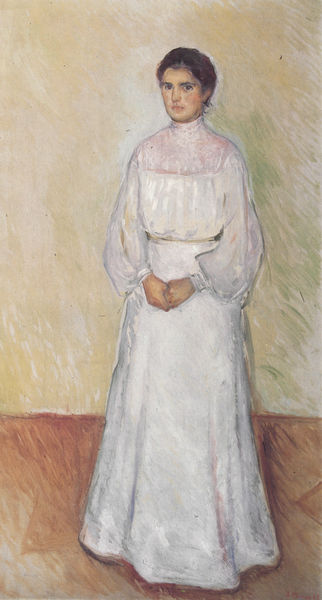
Titel: Portrait Fräulein Warburg
Künstler: Edvard Munch
Standort: Zürich.
Institution: Kunsthaus
Schlagwörter: gemälde, schatten, weiß, aquarell, gelb, grün, impressionismus, mädchen, braun, frau, frisur, haar, hell, hintergrund, kleid, licht, pastell, raum, schwarz, zimmer, blick, dame, beige, rock, wand, arme, falten, gesicht, kragen, spitze, ärmel, bildnis, hände, innenraum, portrait, porträt, öl, boden, haare, stehend, stoff, puffärmel, rosa, seide, taille, ruhe, tüll, linien, ausdruck, matt, ölgemälde, gefaltet, impressionistisch, ernst, stofflichkeit, striche, kante, linie, munch, nach 1900, steht, schraffur, strich, ganzkörper, verschränkt, gefaltete hände, portät, ganzfigurenporträt, durchsichtig, zeichnerisch, rollkragen, hochzeit, ganzkörperporträt, schüchtern, würde, pastel, hochgeschlossen, stehens, ganzkörperportrait, braunes haar